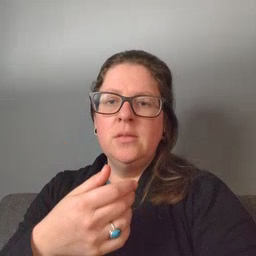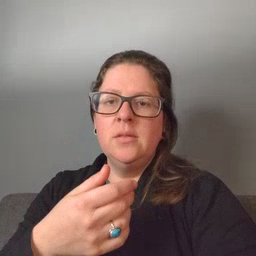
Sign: boat